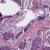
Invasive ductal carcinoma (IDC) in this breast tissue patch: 1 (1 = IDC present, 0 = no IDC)